Question: I am trying to figure out what CSS classes to use to have <URL> like this:

The example above is similar to the first example in the bootstrap documentation.
How can I get a popover like the one above working on a 'div' element using only markup, and without needing javascript calls and clicks?
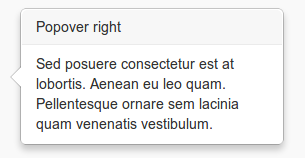
Answer: The HTML that will render the popover looks something like this:
'''
<div class="popover right popover-example">
<div class="arrow"></div>
<h3 class="popover-title">Popover right</h3>
<div class="popover-content">
<p>Sed posuere consectetur est at lobortis. Aenean eu leo quam. Pellentesque ornare sem lacinia quam venenatis vestibulum.</p>
</div>
</div>
'''
However, by default, '.popup' is 'display: none' so you may want to override; in this case, I added a class 'popover-example' and will define the following additional CSS:
'''
.popover.popover-example {
display: block
}
'''